Question: My custom list only shows the last retrieved item. Can anyone help?
Custom List's codes:
'''
public class CustomList_Events extends ArrayAdapter<Event>{
private final Activity context;
private final List<Event> eventsList;
public CustomList_Events(Activity context, List<Event> eventsList) {
super(context, R.layout.list_single);
this.context = context;
this.eventsList = eventsList;
}
@Override
public int getCount() {
// TODO Auto-generated method stub
if(eventsList.size() <= 0)
{
return 0;
}
return eventsList.size();
}
@Override
public Event getItem(int position) {
// TODO Auto-generated method stub
return eventsList.get(position);
}
@Override
public long getItemId(int position) {
// TODO Auto-generated method stub
return position;
}
@Override
public View getView(int position, View view, ViewGroup parent) {
//set up the inflater...
LayoutInflater inflater = context.getLayoutInflater();
View rowView= inflater.inflate(R.layout.list_single, null, true);
//reference the widgets...
TextView txtTitle = (TextView) rowView.findViewById(R.id.txt);
TextView txtDate = (TextView) rowView.findViewById(R.id.txt2);
ImageView imageView = (ImageView) rowView.findViewById(R.id.img);
Log.i("CustomList", "Start customList");
txtTitle.setText(eventsList.get(position).getEvent_title());
txtDate.setText(eventsList.get(position).getStart_date());
new GetImageAsyncTask(imageView).execute(Constants.HOST_NAME + "/"+ Constants.CMS_NAME+ "/" +eventsList.get(position).getSmall_picture_path());
Log.i("Event_CustomList", "Added "+eventsList.get(position).getEvent_title());
Log.i("CustomList", "End customList");
return rowView;
}
}
'''
Code from the fragment calling it:
'''
public static class EventsSectionFragment extends Fragment {
/**
* The fragment argument representing the section number for this
* fragment.
*/
public static final String ARG_SECTION_NUMBER = "section_number";
SharedPreferences settings = null;
Editor editor;
ListView list;
TextView noEventsTv;
public EventsSectionFragment() {
}
@Override
public View onCreateView(LayoutInflater inflater, ViewGroup container, Bundle savedInstanceState)
{
recLifeCycle_with_savedInstanceState(savedInstanceState);
View rootView = inflater.inflate(R.layout.fragment_events, container, false);
list = (ListView) rootView.findViewById(R.id.list);
noEventsTv = (TextView) rootView.findViewById(R.id.norecordsTV);
new GetEventsAsyncTask((MainActivity) getActivity()).execute(nyp.edu.sg.alumnigo.SharedPreferences.getUserName(getActivity()));
settings = PreferenceManager.getDefaultSharedPreferences(getActivity());
return rootView;
}
public void updateEventList(final List<Event> eventList)
{
Log.i("updateEventList:eventlist.count", String.valueOf(eventList.size()));
if (eventList.size() > 0)
{
Log.i("CustomList", "Start customlist inflation");
CustomList_Events adapter = new CustomList_Events(getActivity(), eventList);noEventsTv.setVisibility(View.GONE);
list.setVisibility(View.VISIBLE);
list.setAdapter(adapter);
list.setOnItemClickListener(new AdapterView.OnItemClickListener() {
@Override
public void onItemClick(AdapterView<?> parent, View view,
int position, long id) {
String eventSel = eventList.get(position).getEvent_id();
event_id = eventSel;
// direct to event details fragment
startEventDetailsFragment();
}
});
adapter.notifyDataSetChanged();
list.invalidateViews();
}
else
{
noEventsTv.setVisibility(View.VISIBLE);
list.setVisibility(View.GONE);
}
}
'''
Here's the logcat of it:
'''
10-13 10:58:51.566: I/CustomList(23269): Start customlist inflation
10-13 10:58:51.586: I/CustomList(23269): Start customList
10-13 10:58:51.596: I/Event_CustomList(23269): Added Home Coming 2014
10-13 10:58:51.596: I/Event_CustomList(23269): Added Talk on Big Data
10-13 10:58:51.596: I/Event_CustomList(23269): Added Breakfast Get-together
10-13 10:58:51.596: I/Event_CustomList(23269): Added SIT Movie Night
10-13 10:58:51.596: I/Event_CustomList(23269): Added 1-Day Durian Trip
10-13 10:58:51.596: I/Events thumbnail(23269): retrieve thumbnail
10-13 10:58:51.596: I/Event_CustomList(23269): Added S.E.A Aquarium
10-13 10:58:51.596: I/CustomList(23269): End customList
10-13 10:58:51.606: I/CustomList(23269): Start customList
10-13 10:58:51.606: I/Event_CustomList(23269): Added Home Coming 2014
10-13 10:58:51.606: I/Event_CustomList(23269): Added Talk on Big Data
10-13 10:58:51.606: I/Event_CustomList(23269): Added Breakfast Get-together
10-13 10:58:51.606: I/Event_CustomList(23269): Added SIT Movie Night
10-13 10:58:51.606: I/Event_CustomList(23269): Added 1-Day Durian Trip
10-13 10:58:51.606: I/Event_CustomList(23269): Added S.E.A Aquarium
10-13 10:58:51.606: I/CustomList(23269): End customList
10-13 10:58:52.046: I/Events thumbnail(23269): retrieve thumbnail
10-13 10:58:52.226: I/Events thumbnail(23269): retrieve thumbnail
10-13 10:58:52.366: I/Events thumbnail(23269): retrieve thumbnail
10-13 10:58:52.486: I/Events thumbnail(23269): retrieve thumbnail
10-13 10:58:52.666: I/Events thumbnail(23269): retrieve thumbnail
10-13 10:58:52.796: I/Events thumbnail(23269): retrieve thumbnail
10-13 10:58:53.016: I/Events thumbnail(23269): retrieve thumbnail
10-13 10:58:53.036: I/CustomList(23269): Start customList
10-13 10:58:53.036: I/Event_CustomList(23269): Added Home Coming 2014
10-13 10:58:53.036: I/Event_CustomList(23269): Added Talk on Big Data
10-13 10:58:53.036: I/Event_CustomList(23269): Added Breakfast Get-together
10-13 10:58:53.036: I/Event_CustomList(23269): Added SIT Movie Night
10-13 10:58:53.036: I/Event_CustomList(23269): Added 1-Day Durian Trip
10-13 10:58:53.036: I/Event_CustomList(23269): Added S.E.A Aquarium
10-13 10:58:53.036: I/CustomList(23269): End customList
'''
The result of the custom list

Am I doing something wrong? Or do I need to add more to my codes?
EDIT:
Here's the async task:
'''
public Boolean postData(String user_id) throws JSONException {
Boolean error = false;
HttpClient httpclient = new DefaultHttpClient();
// specify the URL you want to post to
try {
HttpGet httpget = new HttpGet(Constants.HOST_NAME+"/"+Constants.SERVICE_NAME+"/api/Event?userId=" + user_id);
BufferedReader reader;
StringBuffer sb;
String line = "";
String NL="";
String json;
HttpResponse response = httpclient.execute(httpget);
if(response.getStatusLine().getStatusCode()==200)
{
reader = new BufferedReader(new InputStreamReader(response.getEntity().getContent(), "UTF-8"));
sb = new StringBuffer("");
line = "";
NL = System.getProperty("line.separator");
while ((line = reader.readLine()) != null)
{
sb.append(line + NL);
}
reader.close();
json = sb.toString();
Log.i("event json",json);
Log.i("Events", "retrieved events");
try
{
JSONArray jsonArray = new JSONArray(json);
for (int i = 0, length = jsonArray.length(); i < length; i++)
{
JSONObject attribute = jsonArray.getJSONObject(i);
Event eventObj = new Event();
eventObj.setEvent_id(attribute.getString("event_id"));
eventObj.setEvent_title(attribute.getString("event_title"));
eventObj.setEvent_desc(attribute.getString("event_desc"));
eventObj.setStart_date(attribute.getString("start_date"));
eventObj.setEnd_date(attribute.getString("end_date"));
eventObj.setStart_time(attribute.getString("start_time"));
eventObj.setEnd_time(attribute.getString("end_time"));
eventObj.setLocation(attribute.getString("location"));
eventObj.setPicture_path(attribute.getString("picture_path"));
eventObj.setSmall_picture_path(attribute.getString("small_picture_path"));
eventList.add(eventObj);
eventObj = null;
}
}
catch (JSONException e)
{
e.printStackTrace();
error = true;
}
}
else
{
error = true;
}
}
catch (ClientProtocolException e)
{
// process execption
error = true;
}
catch (IOException e)
{
// process execption
error = true;
}
return error;
}
'''
and here's the count for the return:
'''
10-13 10:58:51.566: I/updateEventList:eventlist.count(23269): 6
'''
UPDATE:
As I have seen it, it seems that all my items stack above each other, causing it to only display the last item.
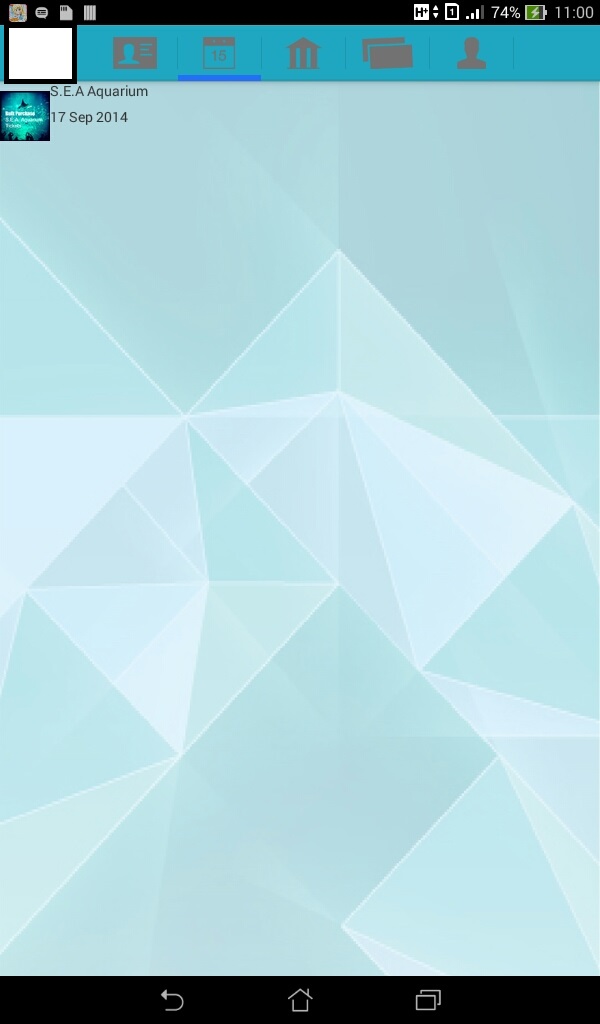
Answer: Within my layout for Custom List, I had a background. After removing it, it worked.